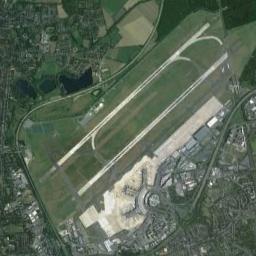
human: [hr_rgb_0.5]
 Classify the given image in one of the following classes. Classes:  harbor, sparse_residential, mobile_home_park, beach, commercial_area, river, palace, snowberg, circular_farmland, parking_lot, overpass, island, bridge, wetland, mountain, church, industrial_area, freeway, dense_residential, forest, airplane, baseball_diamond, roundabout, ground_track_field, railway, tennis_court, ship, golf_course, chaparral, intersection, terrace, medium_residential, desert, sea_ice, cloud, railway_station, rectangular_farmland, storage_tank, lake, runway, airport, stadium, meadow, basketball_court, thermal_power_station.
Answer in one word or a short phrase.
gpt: airport